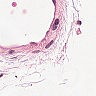
Metastatic tissue present: no